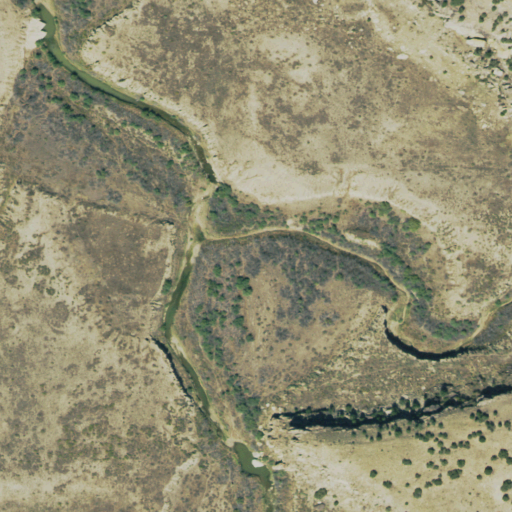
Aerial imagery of valley in Colorado named Juan Baca Canyon containing grassland, shrub, herbaceous wetlands, and woody wetlands